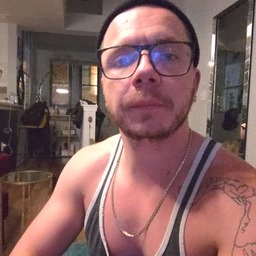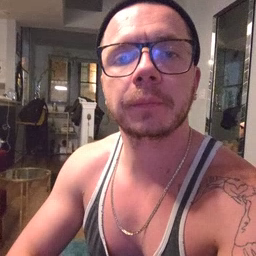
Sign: there